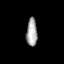
Tissue: prostate
Cell type: T cells
Senescence score: 0.3312
Nuclear area (px): 296
Mean DAPI intensity: 165.601